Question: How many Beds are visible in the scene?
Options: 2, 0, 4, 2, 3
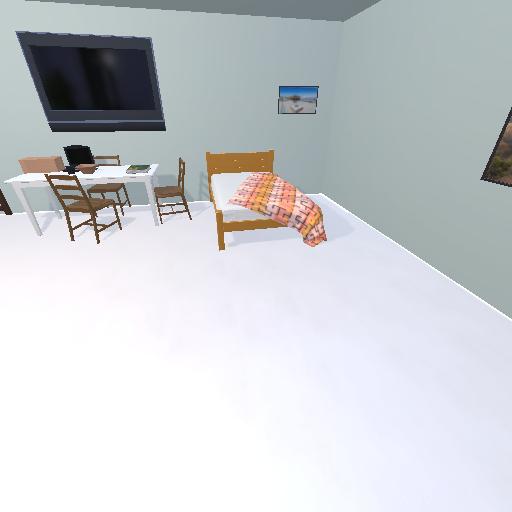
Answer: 2